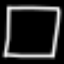
Label: square